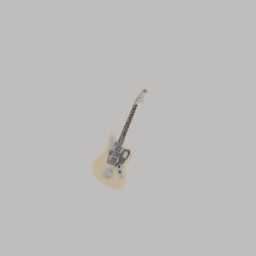
Label: electronics